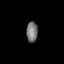
Tissue: lung
Cell type: Others
Senescence score: 0.2345
Nuclear area (px): 230
Mean DAPI intensity: 116.27